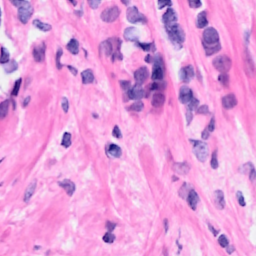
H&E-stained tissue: Breast